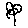
Label: flower